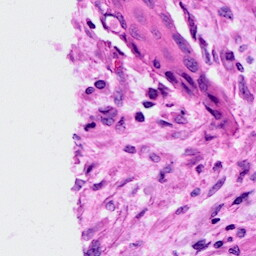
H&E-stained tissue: Cervix